Field crop: tomato
Growth stage: 1
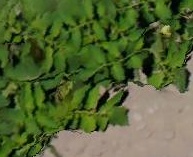
Species: tomato